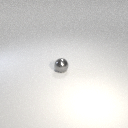
small gray metal sphere